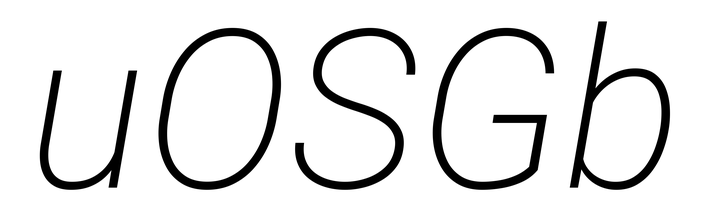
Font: Roboto-Italic_ExtraLight_Italic